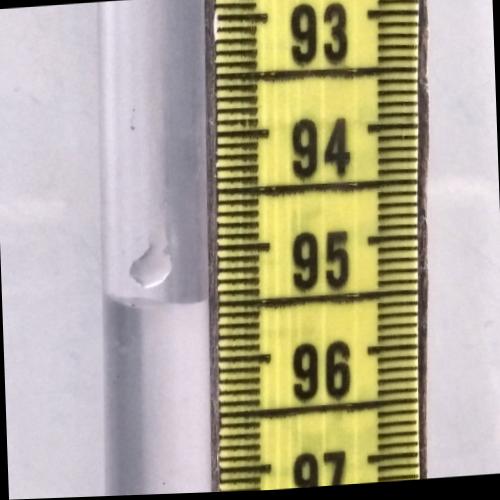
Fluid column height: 95.5 cm